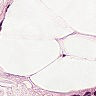
Metastatic tissue present: no